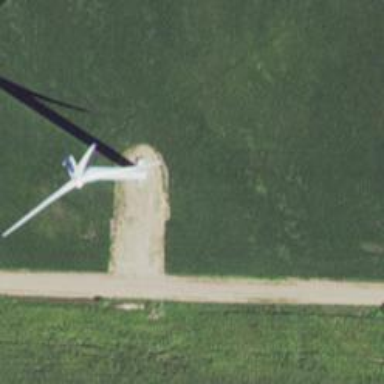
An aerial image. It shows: Wind turbine generator that utilizes wind as its source for generating electricity. It is of the horizontal axis type.